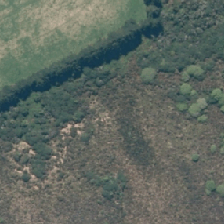
Land cover: manuka_kanuka